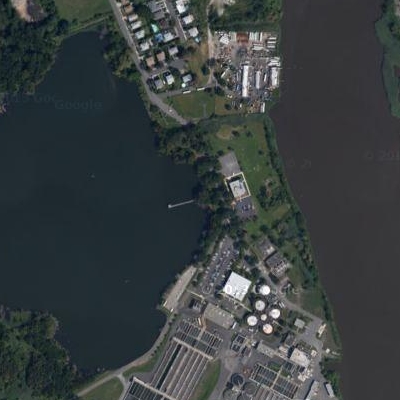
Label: dRiverLake